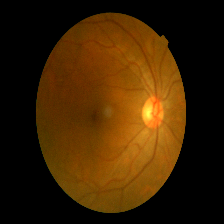
Diabetic retinopathy grade: Mild